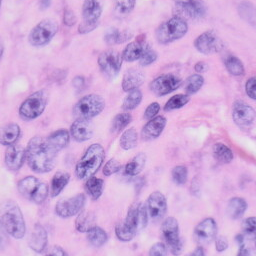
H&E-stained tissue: Skin